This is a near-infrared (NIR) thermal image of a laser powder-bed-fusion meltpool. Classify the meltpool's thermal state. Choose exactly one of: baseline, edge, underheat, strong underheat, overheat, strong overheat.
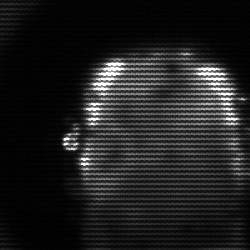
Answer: baseline